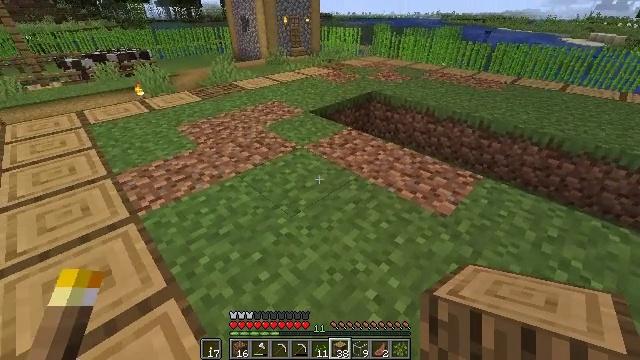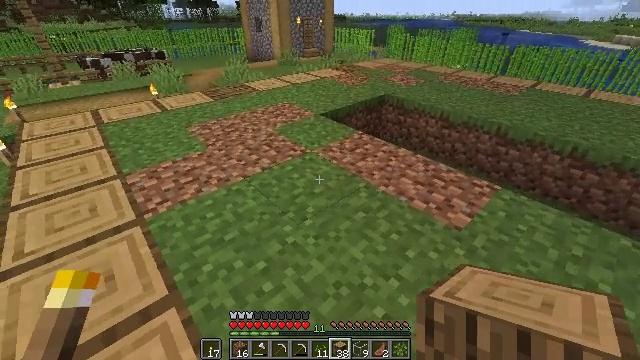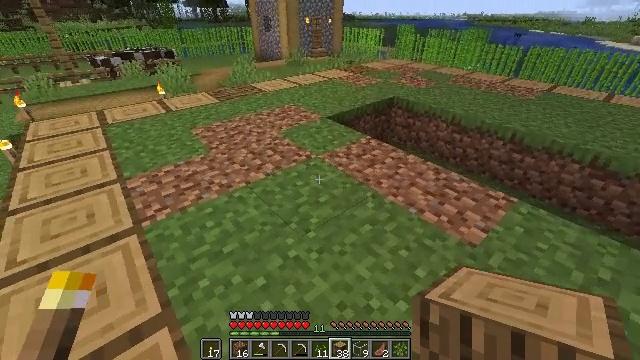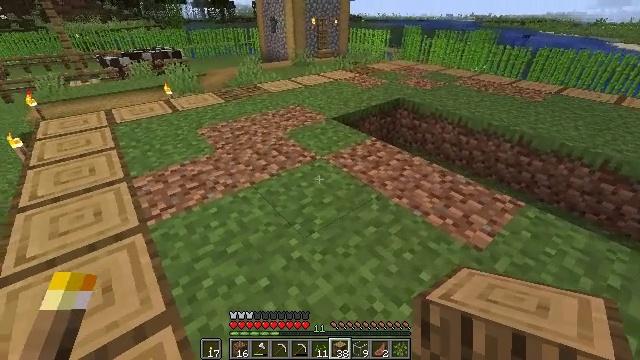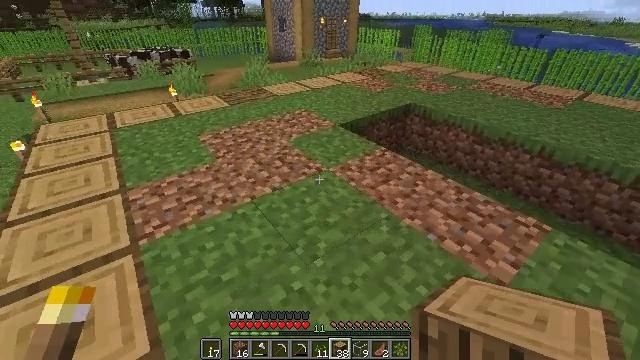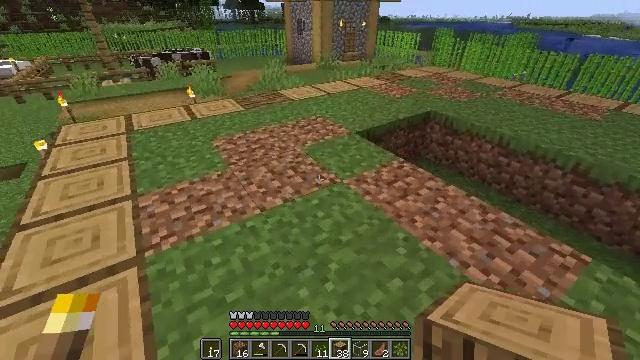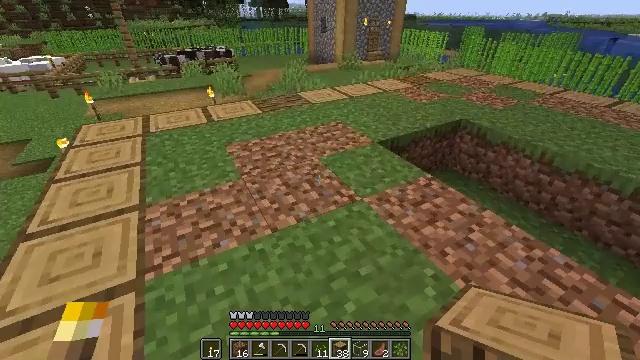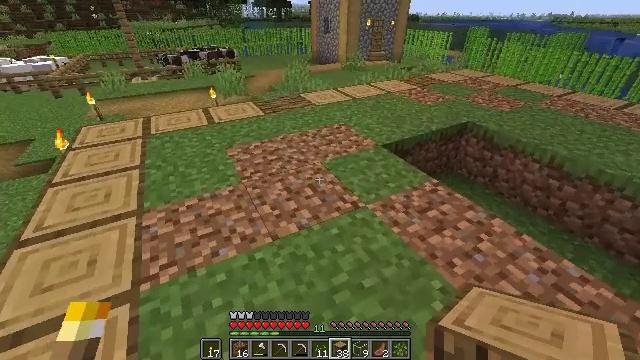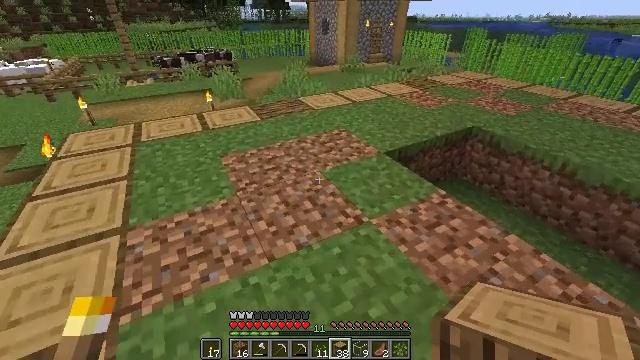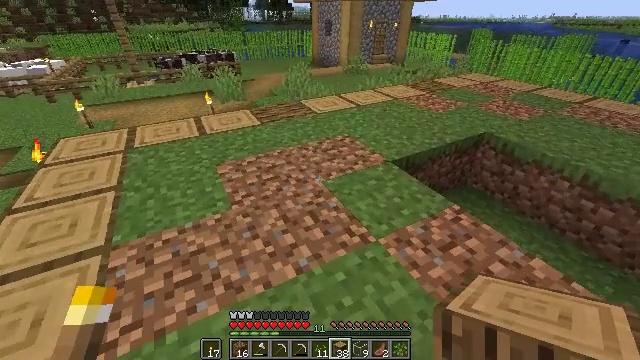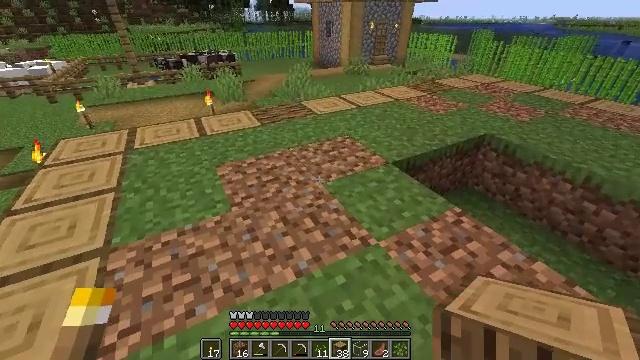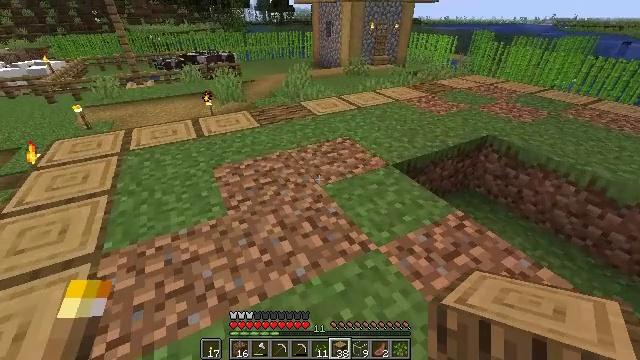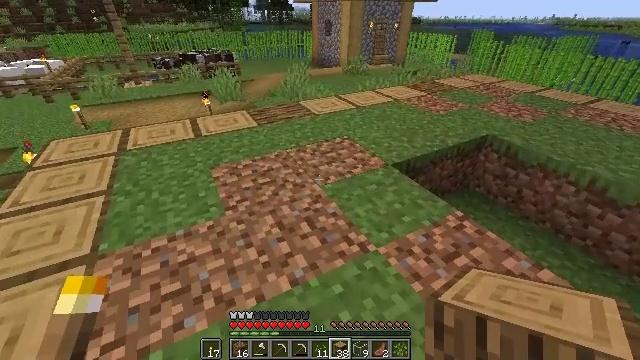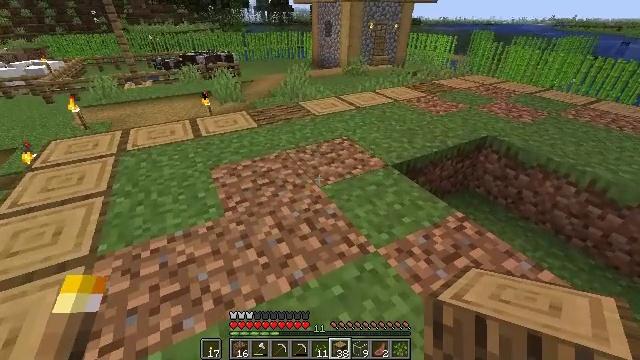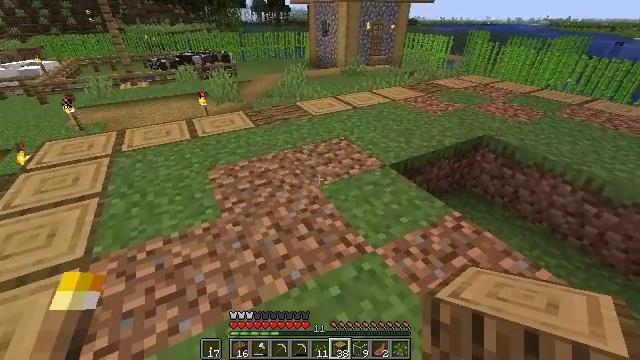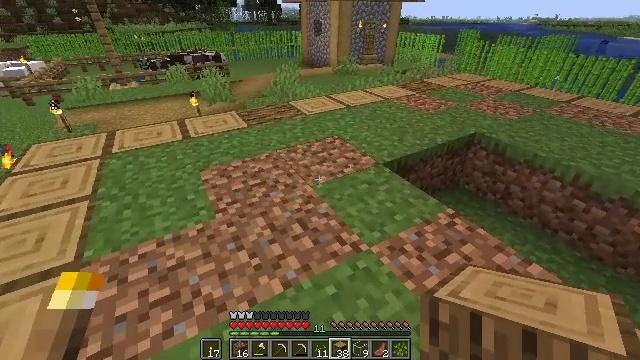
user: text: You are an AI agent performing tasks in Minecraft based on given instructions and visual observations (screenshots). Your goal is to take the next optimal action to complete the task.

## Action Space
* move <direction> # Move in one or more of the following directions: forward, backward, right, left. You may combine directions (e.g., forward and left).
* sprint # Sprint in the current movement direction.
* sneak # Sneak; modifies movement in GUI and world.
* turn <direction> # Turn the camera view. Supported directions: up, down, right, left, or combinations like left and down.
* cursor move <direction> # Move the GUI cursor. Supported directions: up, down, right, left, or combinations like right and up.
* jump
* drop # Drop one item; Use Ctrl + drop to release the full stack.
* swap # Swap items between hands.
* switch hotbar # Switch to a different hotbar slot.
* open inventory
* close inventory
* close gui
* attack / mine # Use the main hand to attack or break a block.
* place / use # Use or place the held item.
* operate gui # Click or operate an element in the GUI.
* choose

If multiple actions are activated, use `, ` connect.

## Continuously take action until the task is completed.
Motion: motion action
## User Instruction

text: Gather grass block for landscaping.
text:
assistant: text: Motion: move forward, turn left
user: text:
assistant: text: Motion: move forward, turn left
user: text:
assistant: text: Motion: move forward, turn left
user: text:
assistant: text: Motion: move forward, turn left
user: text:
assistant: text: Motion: move forward, turn left
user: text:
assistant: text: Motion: move forward, turn left
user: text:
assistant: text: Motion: move forward
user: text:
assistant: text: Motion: move forward
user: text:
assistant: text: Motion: no_op
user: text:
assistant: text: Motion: no_op
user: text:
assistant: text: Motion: no_op
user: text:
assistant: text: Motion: no_op
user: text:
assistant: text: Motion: no_op
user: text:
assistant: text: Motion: no_op
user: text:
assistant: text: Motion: turn right
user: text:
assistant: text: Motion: no_op
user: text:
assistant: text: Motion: no_op
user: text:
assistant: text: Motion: no_op
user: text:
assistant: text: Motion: no_op
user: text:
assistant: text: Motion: no_op
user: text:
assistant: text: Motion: no_op
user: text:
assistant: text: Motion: no_op
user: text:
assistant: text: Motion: no_op
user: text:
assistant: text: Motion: no_op
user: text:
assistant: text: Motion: no_op
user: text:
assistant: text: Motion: no_op
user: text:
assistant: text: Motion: no_op
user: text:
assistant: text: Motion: no_op
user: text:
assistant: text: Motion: no_op
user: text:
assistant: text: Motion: no_op